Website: home-depot
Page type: account-selection
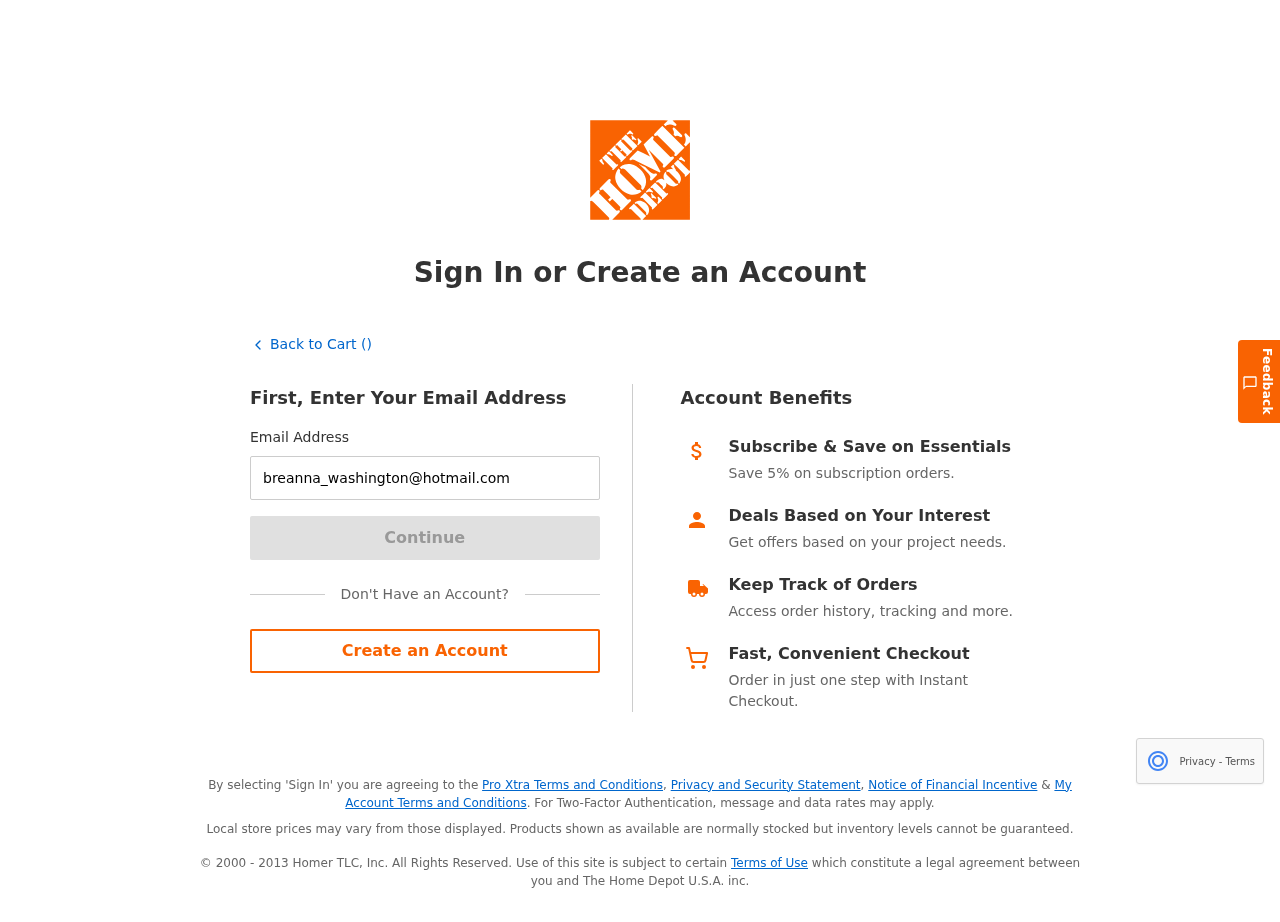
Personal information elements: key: PII_EMAIL
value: breanna_washington@hotmail.com